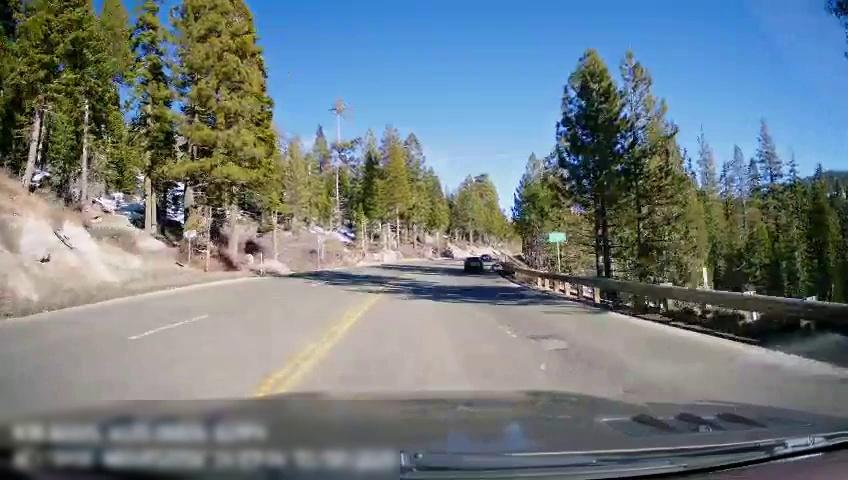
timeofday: Day
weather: Sunny
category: Drivable Space
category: Vehicles | Car
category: Vehicles | Car
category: Lanes | Opposite Lane
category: Lanes | Opposite Lane
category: Lanes | Opposite Lane
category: Lanes | Current Lane
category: Lanes | Current Lane
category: Traffic | Signs